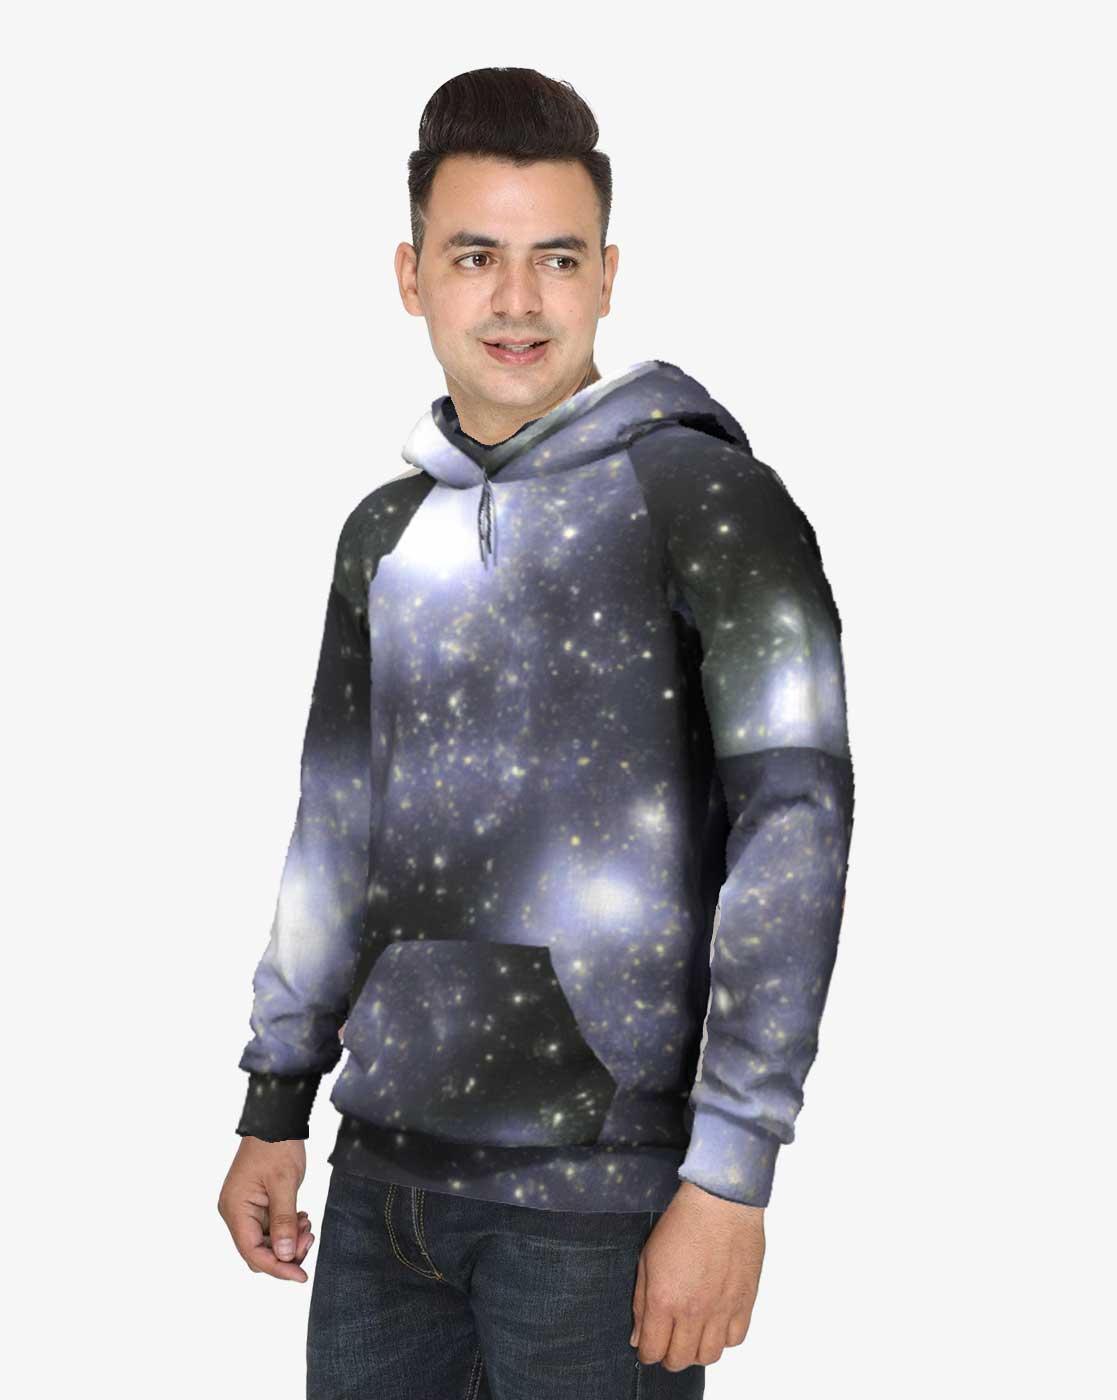
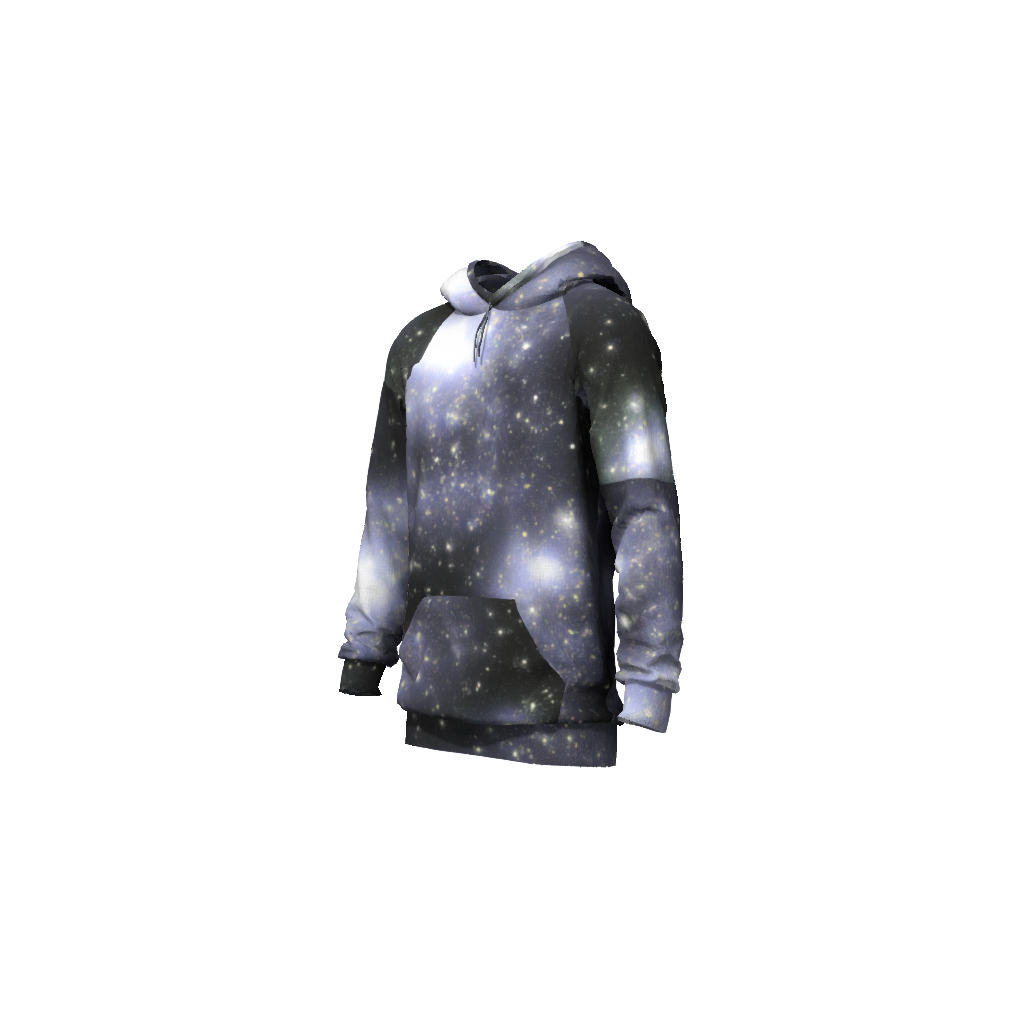
Clothing description: black galaxy hooded sweatshirt